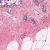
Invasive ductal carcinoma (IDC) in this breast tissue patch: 0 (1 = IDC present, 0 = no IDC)